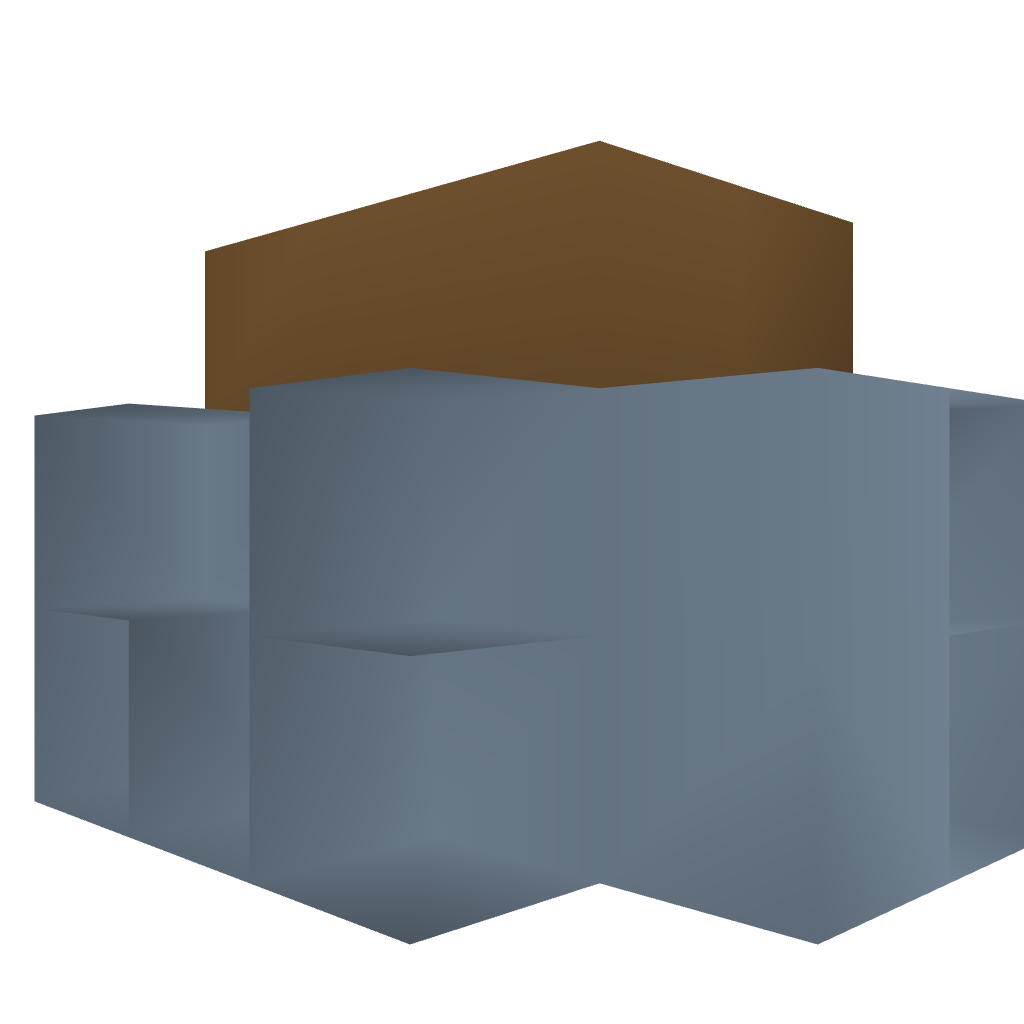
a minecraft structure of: Micro Hut